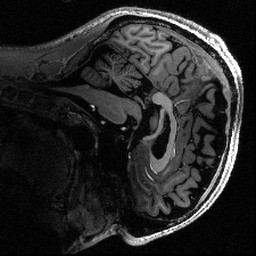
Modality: T1w
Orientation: sagittal
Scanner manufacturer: siemens
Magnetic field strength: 6.98 T
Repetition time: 2.5 s
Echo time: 0.00218 s